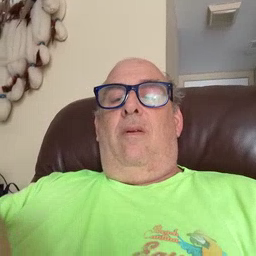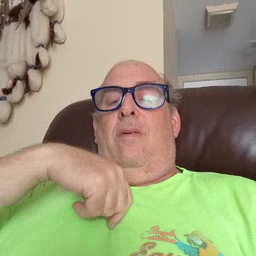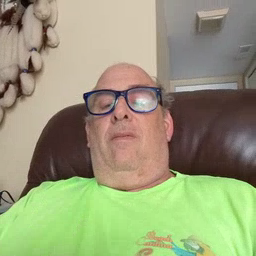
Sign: zipper